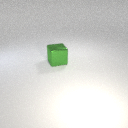
large green metal cube